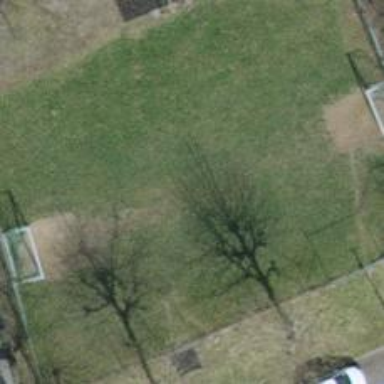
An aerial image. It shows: Soccer field.